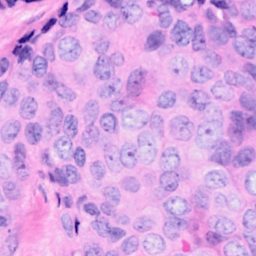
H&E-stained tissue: Breast